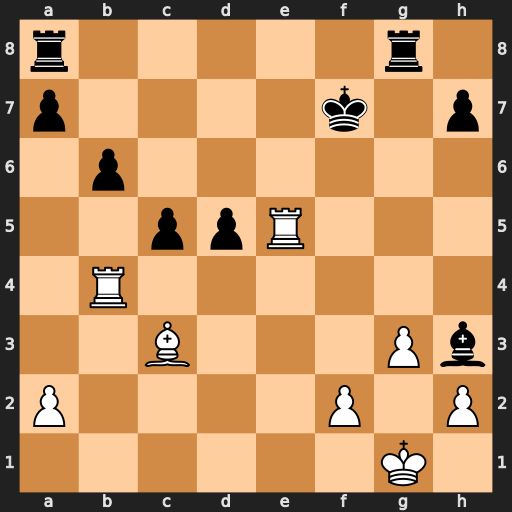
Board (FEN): r5r1/p4k1p/1p6/2ppR3/1R6/2B3Pb/P4P1P/6K1
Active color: w
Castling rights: -
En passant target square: -
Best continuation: Rf4+ Kg6 Rxd5 Raf8 Rd6+